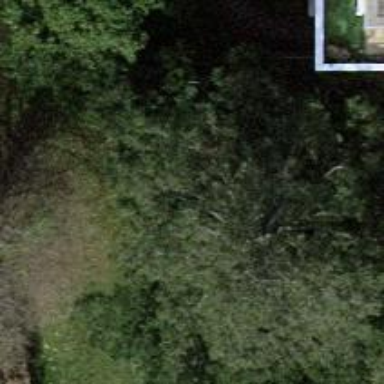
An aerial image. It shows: Evergreen needle-leaved tree.